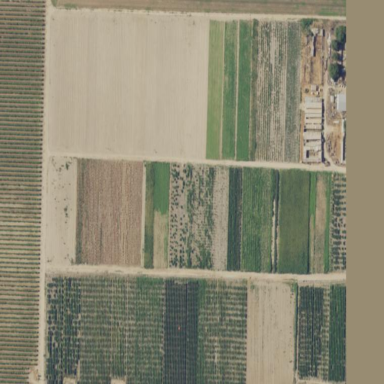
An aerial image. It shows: Crop field in farm area.